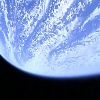
Label: cloud